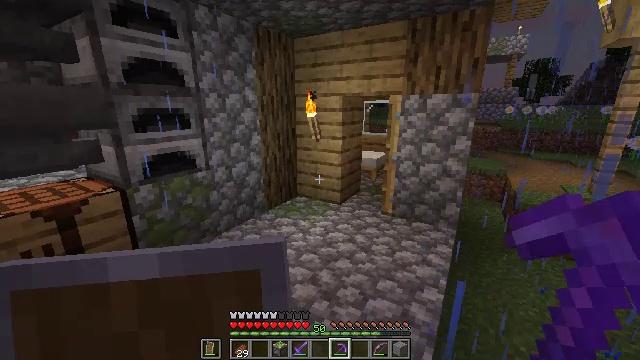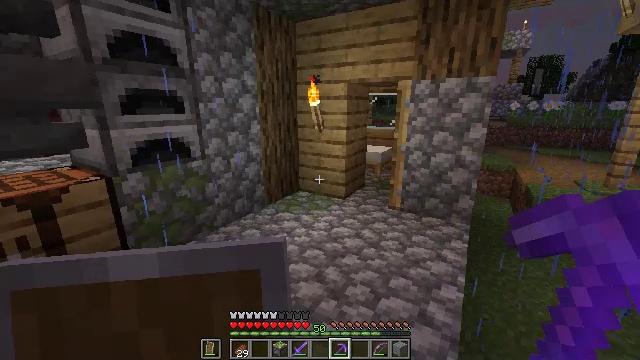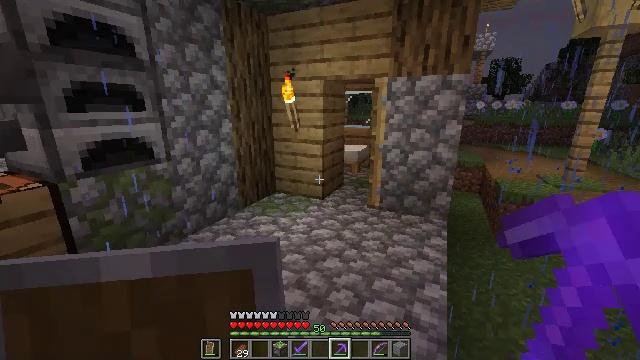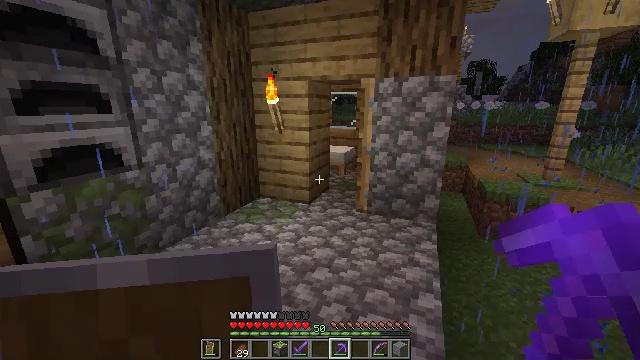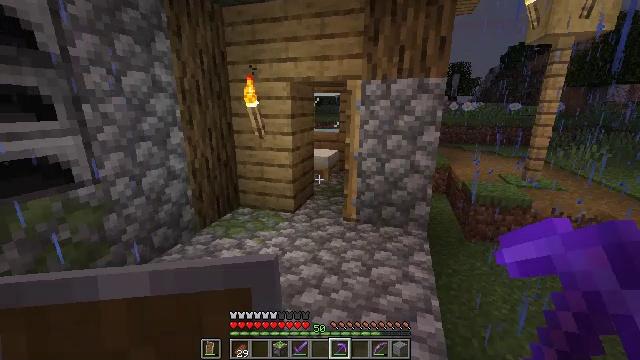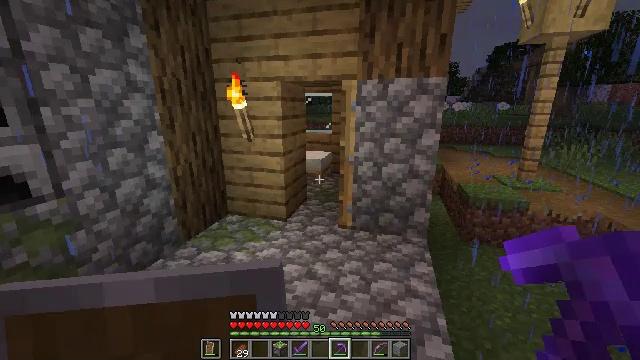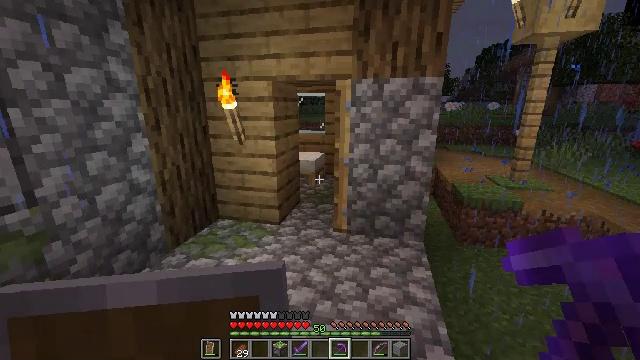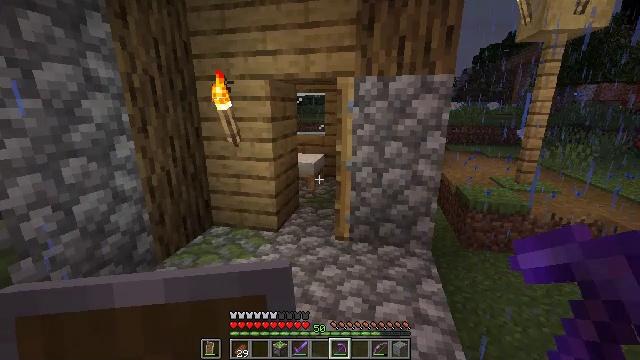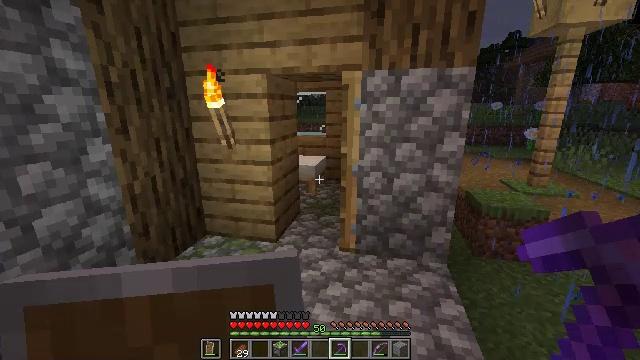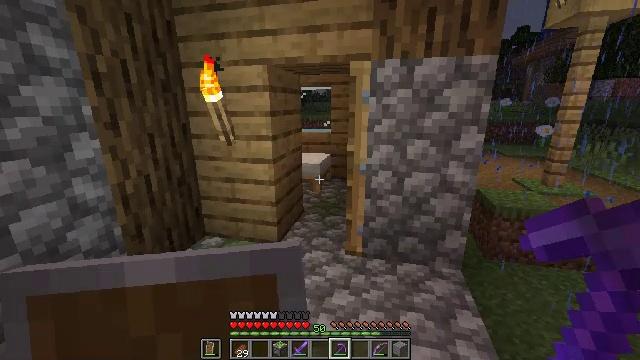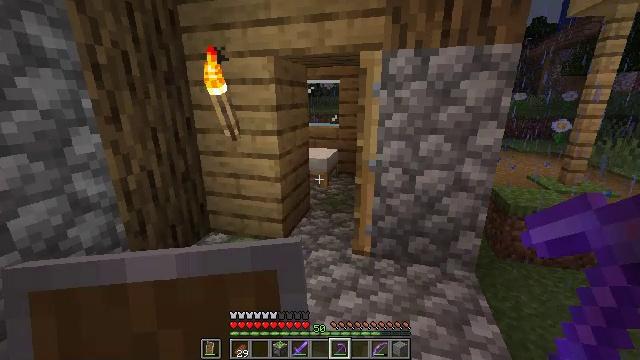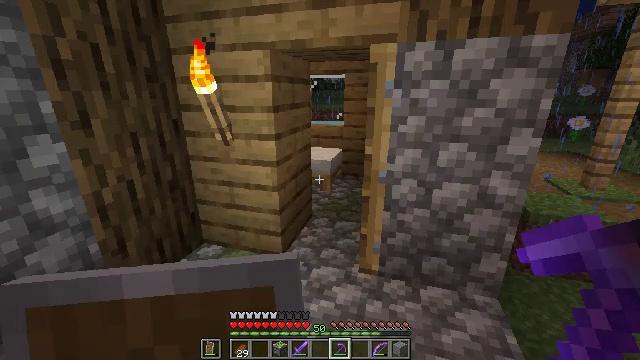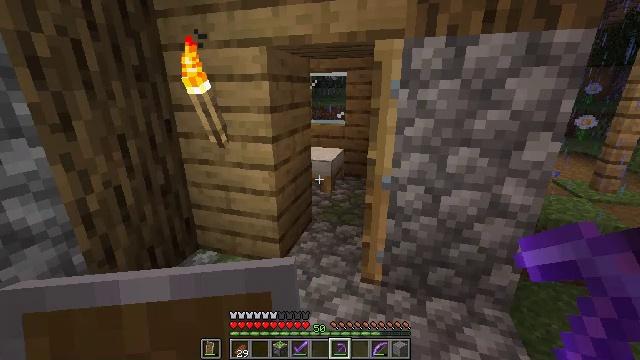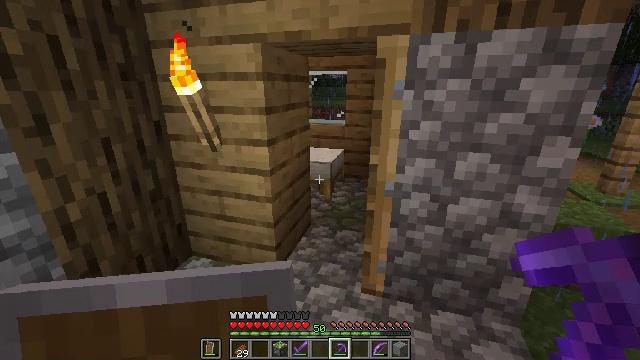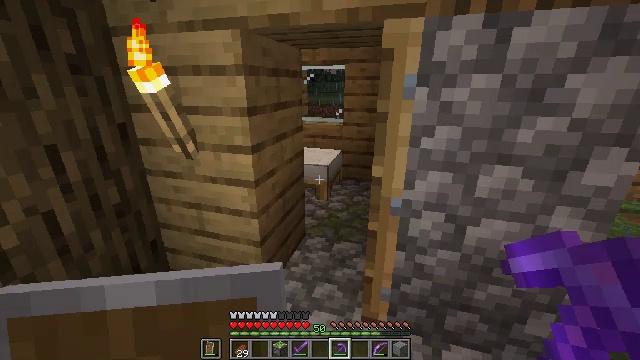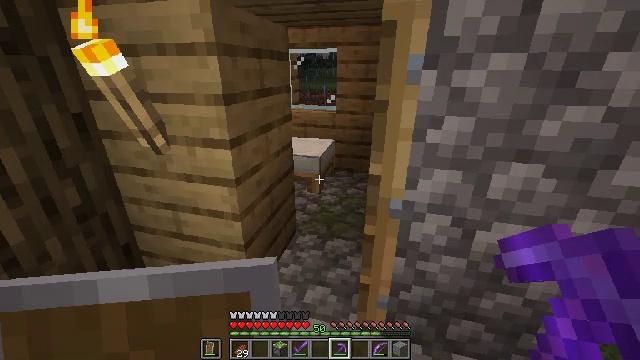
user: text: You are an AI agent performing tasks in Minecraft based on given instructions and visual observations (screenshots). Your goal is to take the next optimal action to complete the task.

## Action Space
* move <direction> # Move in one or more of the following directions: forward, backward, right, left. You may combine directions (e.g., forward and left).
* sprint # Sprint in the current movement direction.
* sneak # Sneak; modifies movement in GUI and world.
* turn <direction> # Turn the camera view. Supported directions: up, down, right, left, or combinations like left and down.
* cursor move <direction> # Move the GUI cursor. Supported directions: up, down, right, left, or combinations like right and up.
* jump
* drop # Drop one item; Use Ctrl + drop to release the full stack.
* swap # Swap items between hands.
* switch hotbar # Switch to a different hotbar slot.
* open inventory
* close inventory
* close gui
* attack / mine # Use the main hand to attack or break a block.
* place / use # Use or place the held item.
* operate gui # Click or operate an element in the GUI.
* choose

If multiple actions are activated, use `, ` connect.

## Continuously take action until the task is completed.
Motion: motion action
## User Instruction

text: Remove the white bed from its place.
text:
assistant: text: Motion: move forward
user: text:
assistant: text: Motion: move forward, turn right
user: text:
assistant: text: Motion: move forward, turn right
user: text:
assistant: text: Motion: move forward, turn right
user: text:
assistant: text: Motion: move forward, turn right
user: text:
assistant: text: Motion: move forward, turn right
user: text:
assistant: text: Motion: move forward
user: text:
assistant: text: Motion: move forward
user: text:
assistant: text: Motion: move forward
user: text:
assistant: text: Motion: move forward, turn left and down
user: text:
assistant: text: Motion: move forward, turn down
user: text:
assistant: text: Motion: move forward
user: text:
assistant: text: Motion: move forward
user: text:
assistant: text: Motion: move forward
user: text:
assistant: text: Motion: move forward, turn right and down
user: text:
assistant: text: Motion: move forward, turn down
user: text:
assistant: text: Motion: move forward
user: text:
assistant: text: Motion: move forward, turn left and down
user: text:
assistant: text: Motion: move forward, turn left and down
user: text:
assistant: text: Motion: move forward, turn left and down
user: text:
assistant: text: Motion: move forward, turn left and down
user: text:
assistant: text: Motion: move forward
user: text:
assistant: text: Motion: move forward, turn down
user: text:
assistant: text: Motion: move forward, turn down
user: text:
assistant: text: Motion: move forward and move right, turn left and down
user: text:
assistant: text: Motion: move forward and move right, turn left and down
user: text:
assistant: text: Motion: move forward and move right, turn left and down
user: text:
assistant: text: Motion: move forward and move right, turn left and down
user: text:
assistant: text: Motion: move forward and move right, turn left and down
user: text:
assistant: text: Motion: move forward and move right, turn left and down